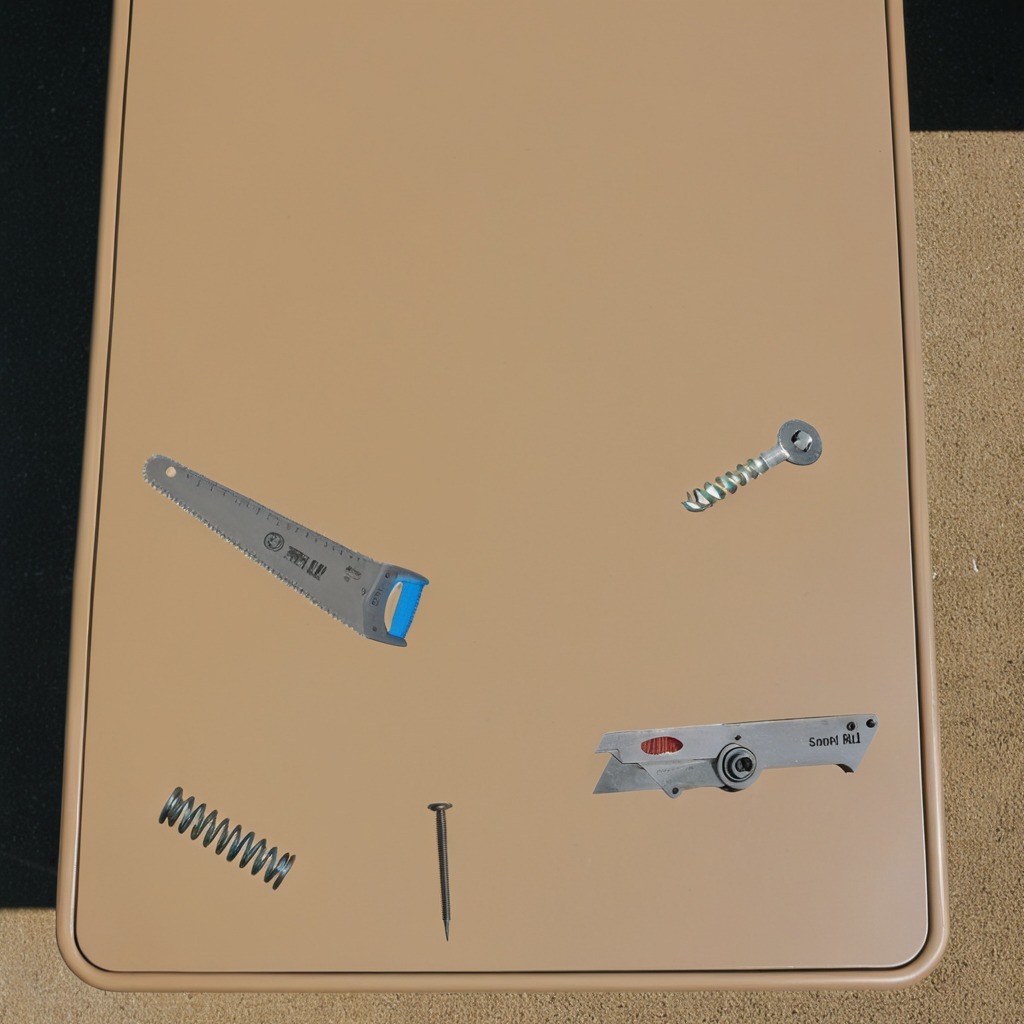
A utility knife, a metal machine screw, an iron nail, a coiled metal spring, and a handheld metal saw are lying on the textured surface of a clean utility table.